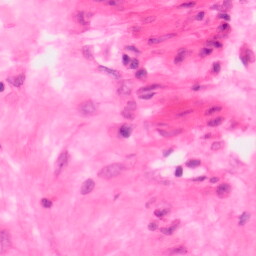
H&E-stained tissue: Colon